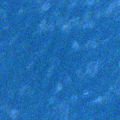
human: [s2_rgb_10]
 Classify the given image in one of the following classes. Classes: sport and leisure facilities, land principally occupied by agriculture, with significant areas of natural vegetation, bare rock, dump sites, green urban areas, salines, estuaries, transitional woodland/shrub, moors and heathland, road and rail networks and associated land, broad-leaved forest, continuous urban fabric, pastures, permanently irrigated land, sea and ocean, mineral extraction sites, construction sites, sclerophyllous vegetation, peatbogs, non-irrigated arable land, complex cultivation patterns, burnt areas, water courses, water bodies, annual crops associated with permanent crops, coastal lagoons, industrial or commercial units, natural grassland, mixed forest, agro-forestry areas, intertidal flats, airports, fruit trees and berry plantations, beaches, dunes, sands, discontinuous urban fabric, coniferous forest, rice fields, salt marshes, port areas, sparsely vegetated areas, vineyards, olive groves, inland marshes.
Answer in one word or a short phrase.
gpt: sea and ocean